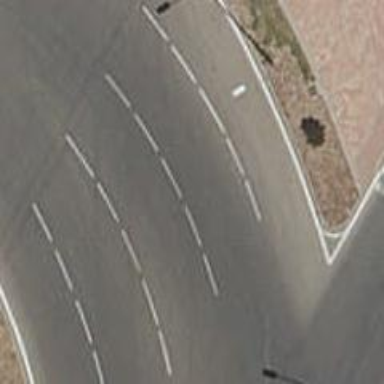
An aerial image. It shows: Primary highway intersecting roundabout.